Question:
How can i get this kind of dropdown ?
I'm using button. Able to get rounded corners but border on left to be round and straight on right is a problem
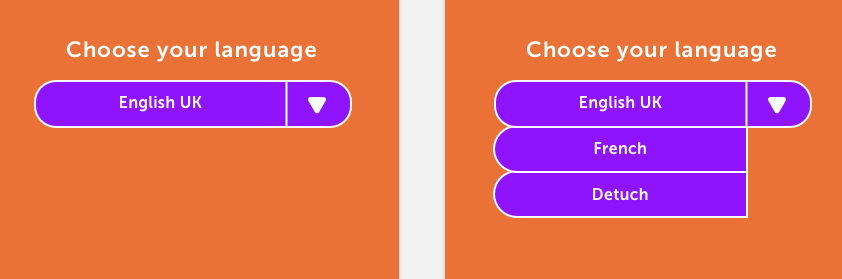
Answer: you can follow below steps to achieve the layout of Dropdown you want.
1.Use UITableView for dropdown.
2.Create a UITableViewCell.
3.Add Rounded Corner to the UIView on one side.
'''
let rectShape = CAShapeLayer()
rectShape.bounds = self.roundedView.frame
rectShape.position = self.roundedView.center
rectShape.path = UIBezierPath(roundedRect: self.roundedView.bounds, byRoundingCorners: [.bottomLeft , .topLeft], cornerRadii: CGSize(width: 20, height: 20)).cgPath
self.roundedView.layer.backgroundColor = UIColor.purple.cgColor
//Here I'm masking the textView's layer with rectShape layer
self.roundedView.layer.mask = rectShape
'''
4. Add border to roundedView.